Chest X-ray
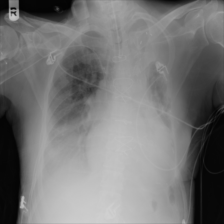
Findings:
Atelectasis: negative
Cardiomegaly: negative
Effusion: positive
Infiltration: negative
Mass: negative
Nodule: negative
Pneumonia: negative
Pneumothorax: negative
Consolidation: negative
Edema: negative
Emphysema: negative
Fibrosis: negative
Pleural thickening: negative
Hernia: negative